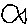
Label: fish